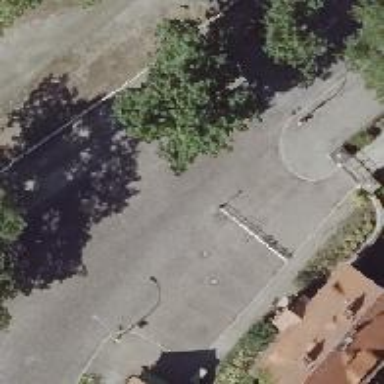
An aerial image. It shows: Secondary road with sidewalks on both sides. Parking on the left side is parallel and on the kerb.